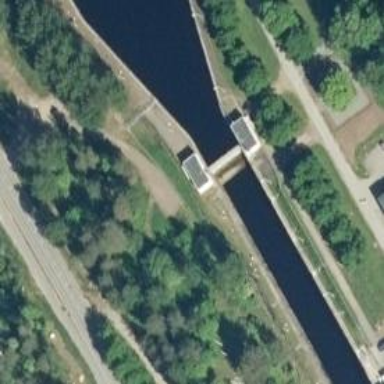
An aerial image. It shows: Lock gate on waterway.